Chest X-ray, PA view. Patient: 53 years old, sex M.
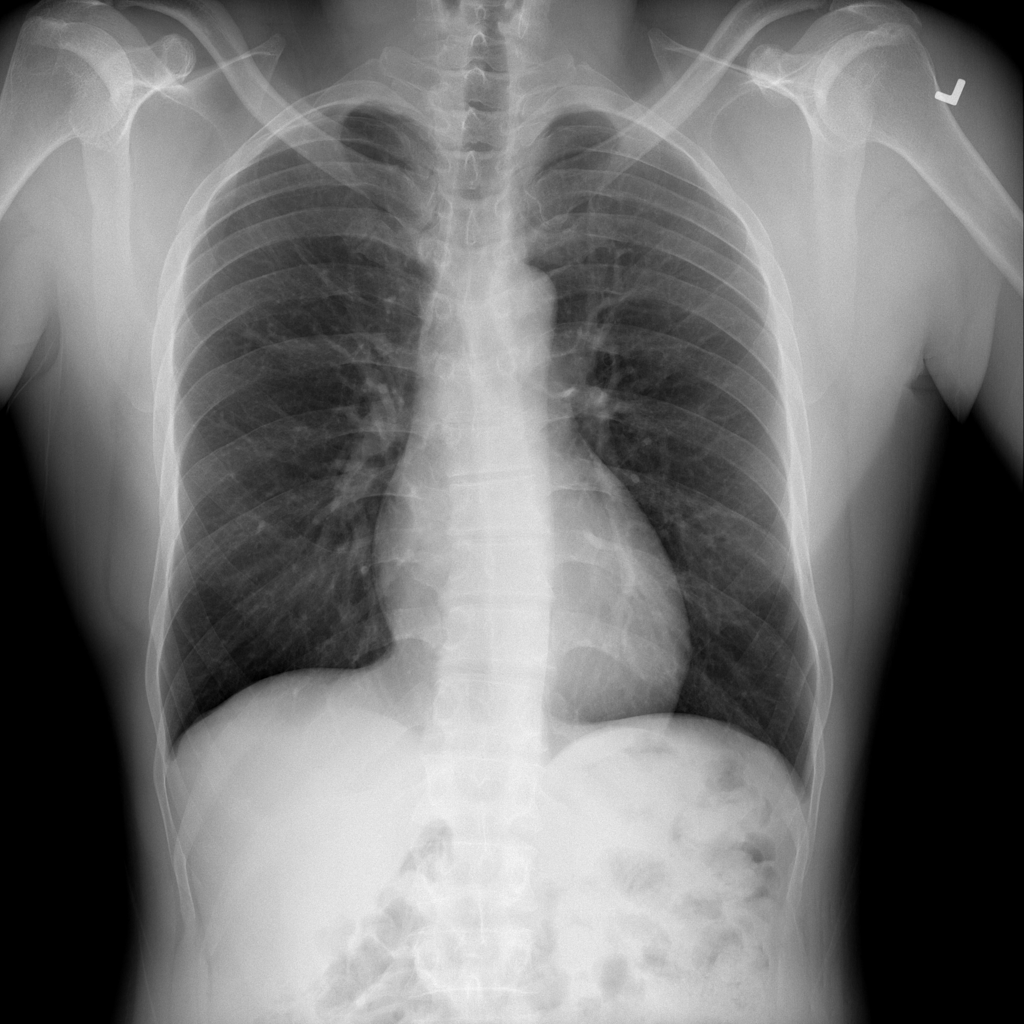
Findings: No Finding